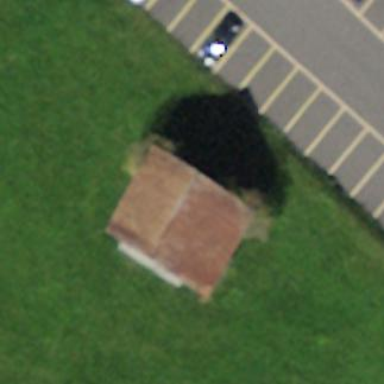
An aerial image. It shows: Rural barn.